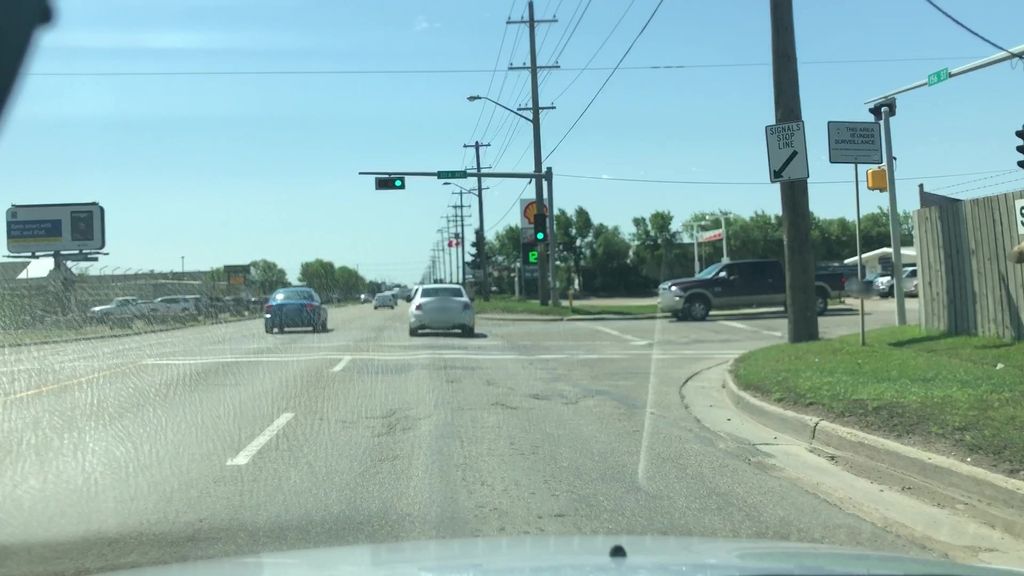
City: edmonton